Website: macys
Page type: customer-info-address
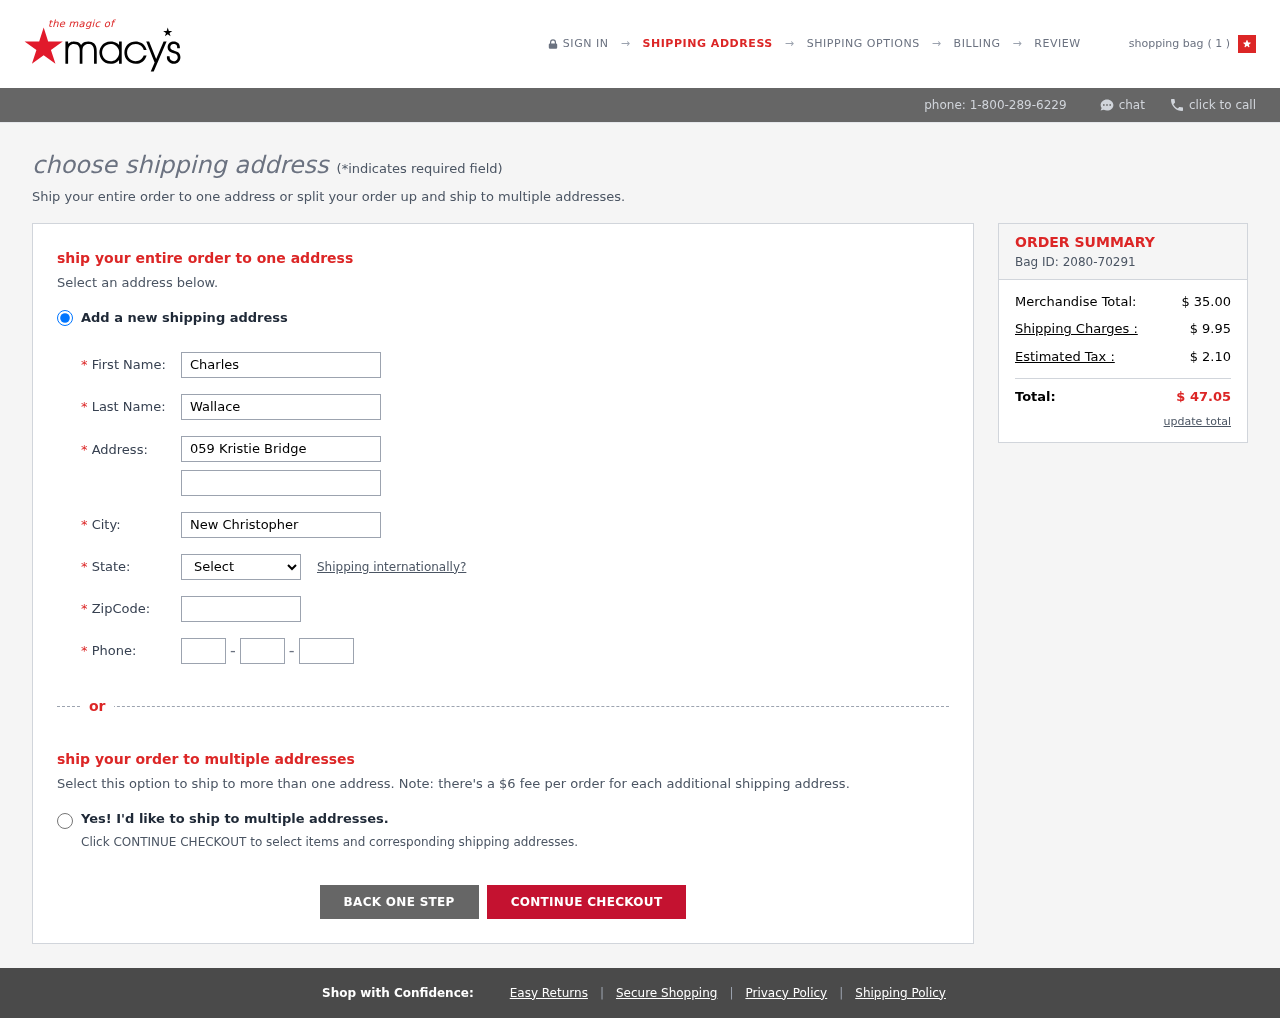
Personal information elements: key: PII_CITY
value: New Christopher
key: PII_FIRSTNAME
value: Charles
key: PII_LASTNAME
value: Wallace
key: PII_PHONE_AREA
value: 386
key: PII_PHONE_PREFIX
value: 797
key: PII_PHONE_SUFFIX
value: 1684
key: PII_POSTCODE
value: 71982
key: PII_STATE_ABBR
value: MS
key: PII_STREET
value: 059 Kristie Bridge
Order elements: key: ORDER_NUM_ITEMS
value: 1
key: ORDER_ID
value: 2080-70291
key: ORDER_SUBTOTAL
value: $ 35.00
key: ORDER_SHIPPING_COST
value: $ 9.95
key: ORDER_TAX
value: $ 2.10
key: ORDER_TOTAL
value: $ 47.05